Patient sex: M
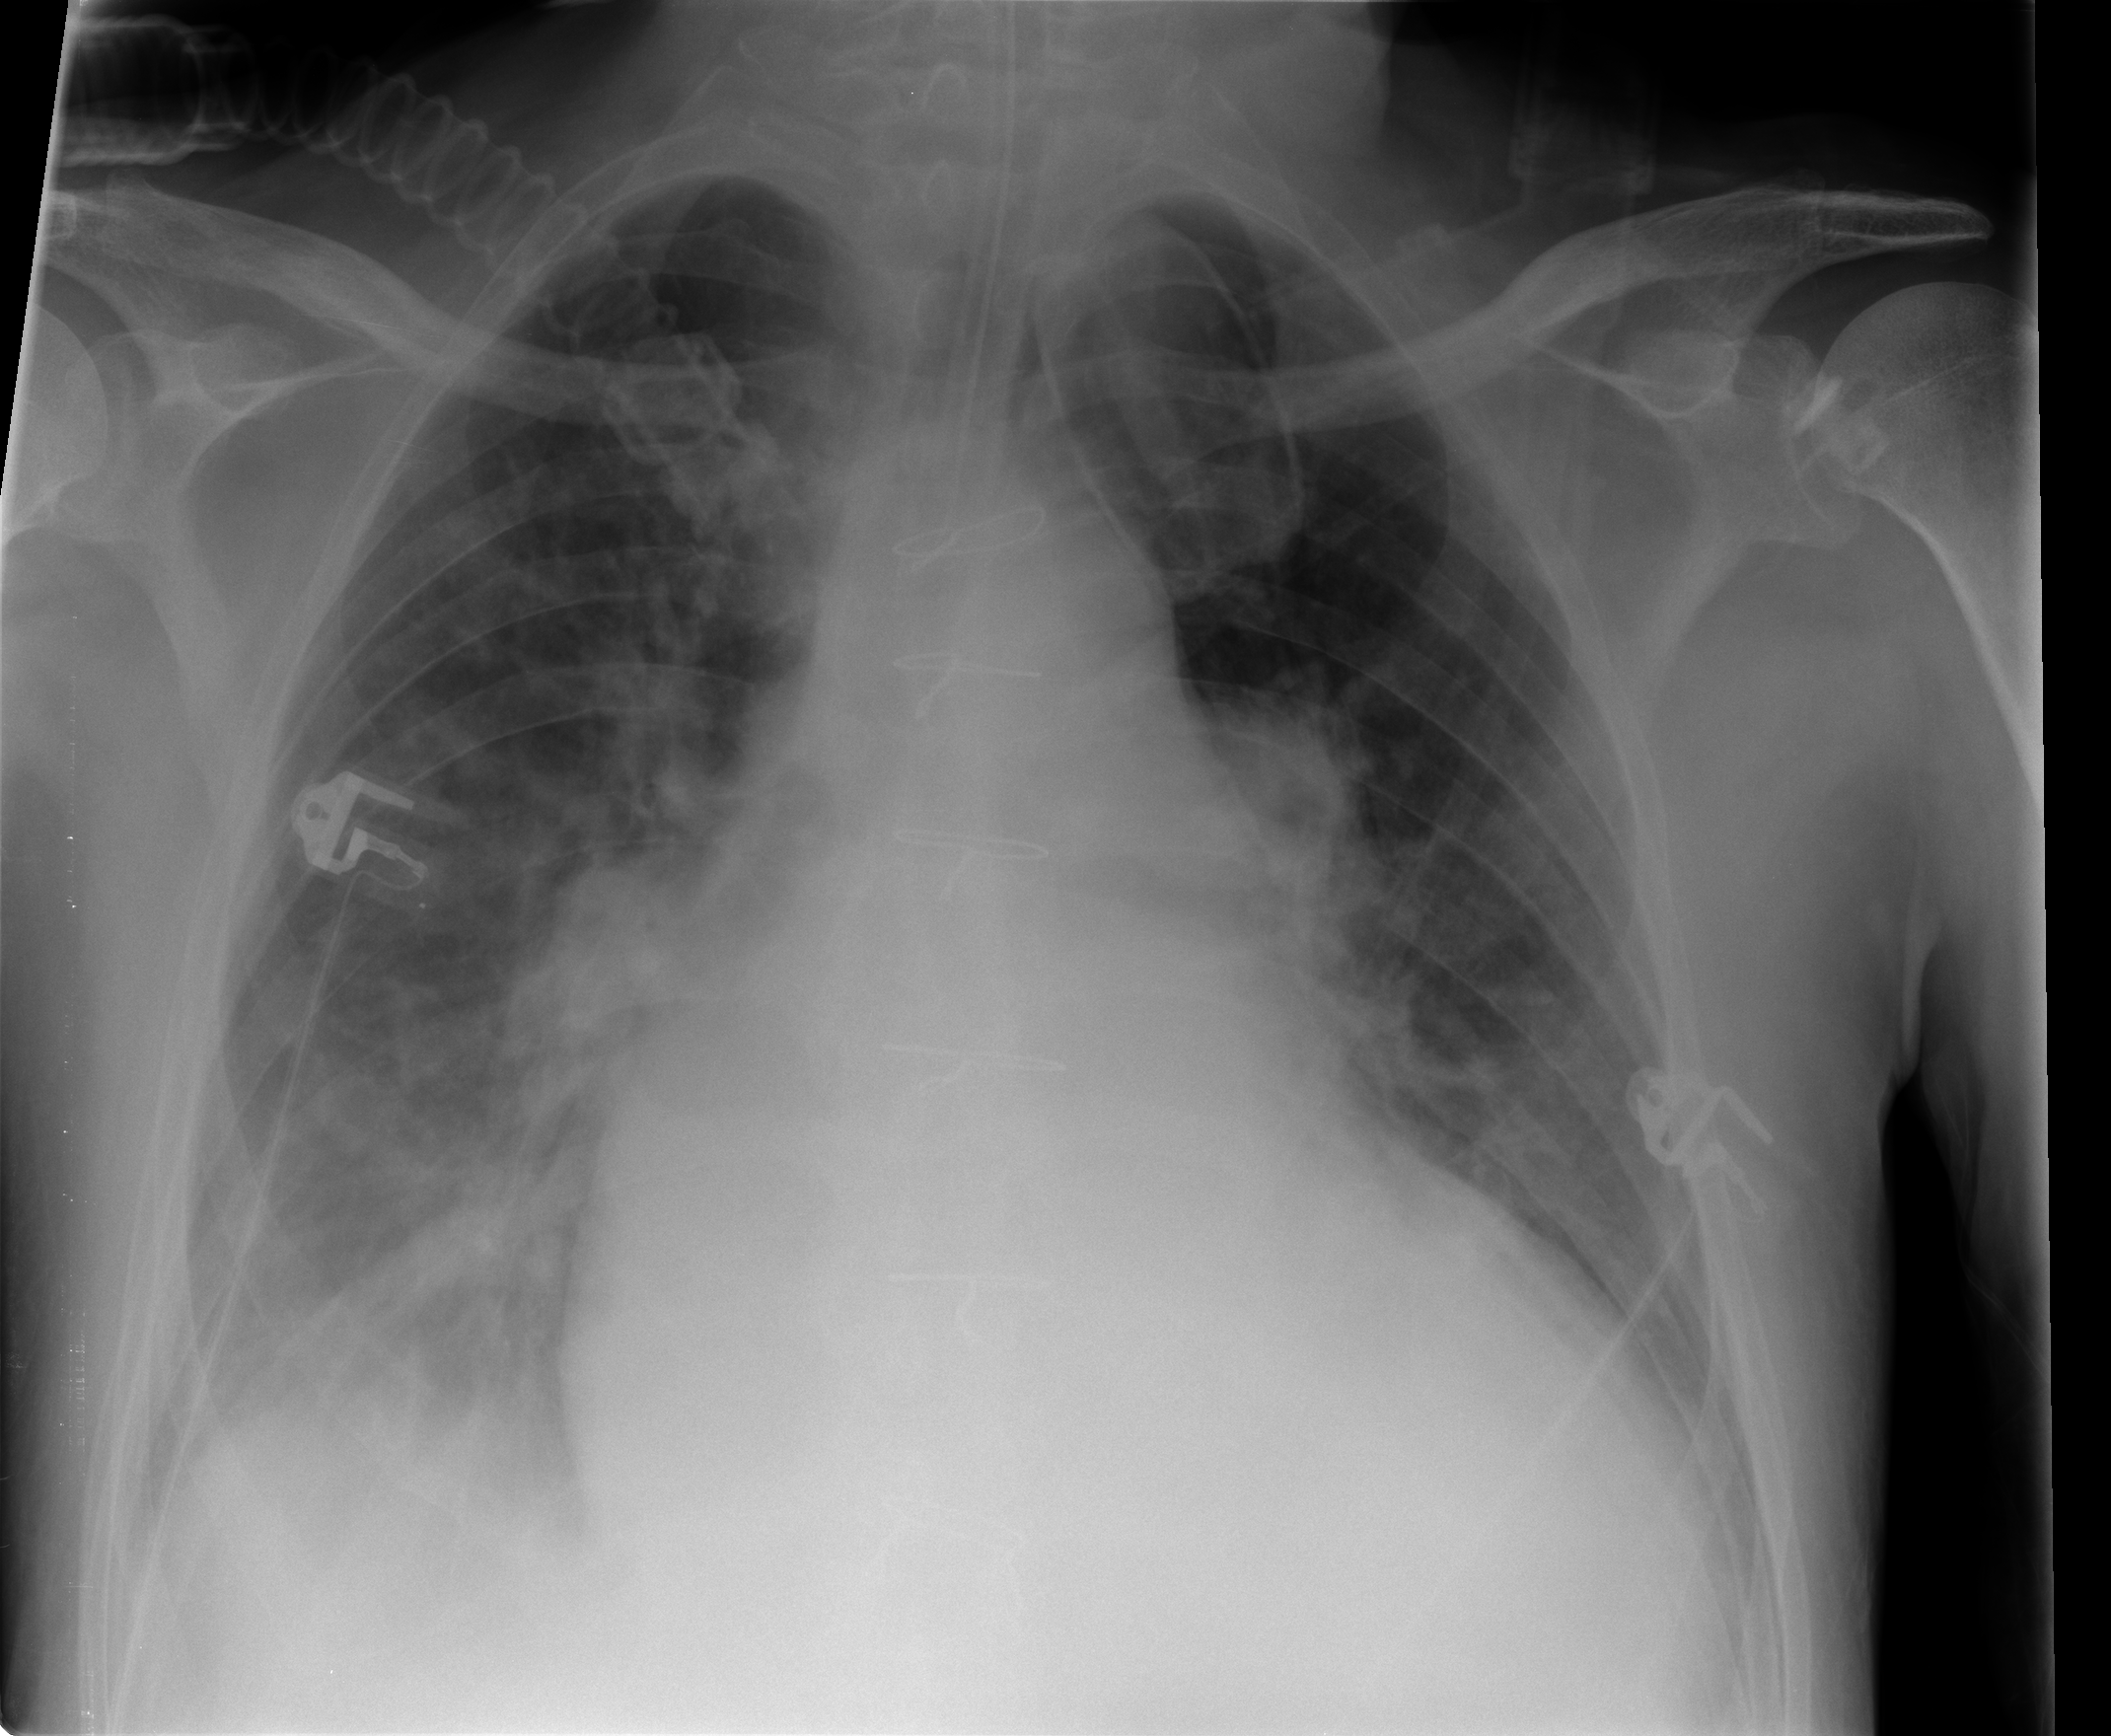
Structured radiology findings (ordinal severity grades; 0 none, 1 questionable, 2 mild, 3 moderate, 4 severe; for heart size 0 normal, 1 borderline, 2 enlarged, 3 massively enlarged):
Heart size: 3
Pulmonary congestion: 2
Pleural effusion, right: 2
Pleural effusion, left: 1
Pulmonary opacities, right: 2
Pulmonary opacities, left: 1
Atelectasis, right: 2
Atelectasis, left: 2